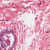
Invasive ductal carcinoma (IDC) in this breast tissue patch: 0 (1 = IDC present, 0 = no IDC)